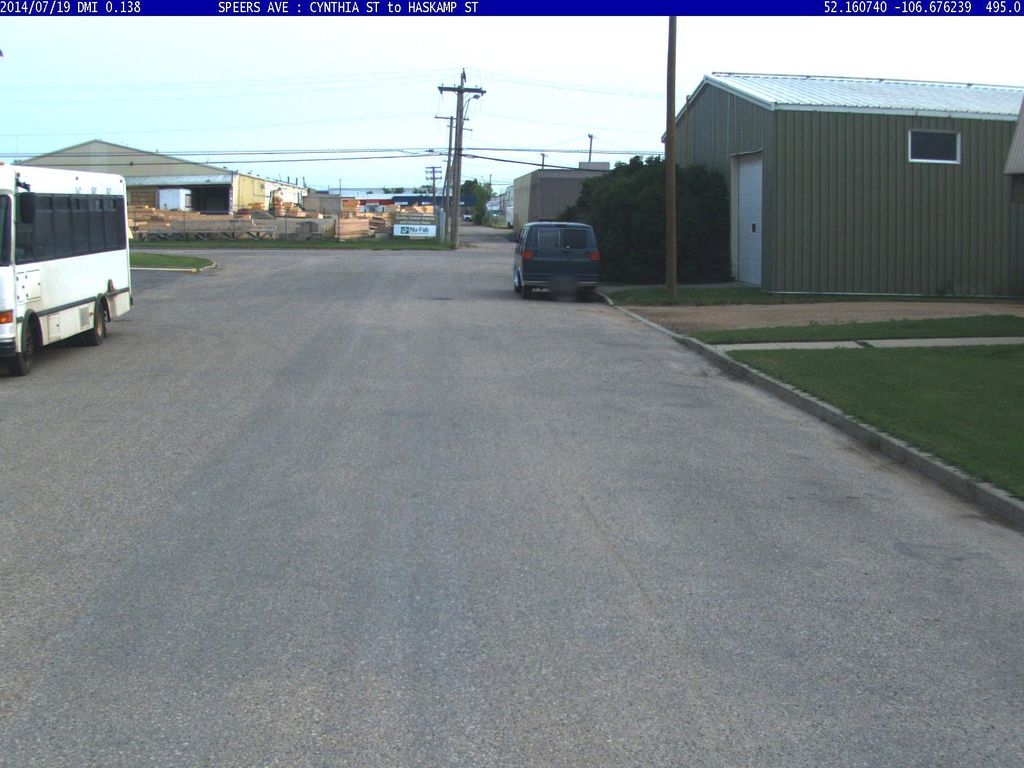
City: saskatoon